Question: I am showing a UIImagePicker (itself in a UIView) via a UIPopOver. This works fine, however when the iPad is rotated onto its right side I get a strange black bar along the left hand side of the popover as per the image below. The cancel button is also partially off the right hand of the screen. This doesn't happen in any other orientation which is odd.
The code is also listed below. Can anyone suggest why I am getting this black bar ?
'''
imagePickerController = [[UIImagePickerController alloc] init];
imagePickerController.delegate = self;
imagePickerController.sourceType = UIImagePickerControllerSourceTypePhotoLibrary;
CGFloat width = CGRectGetWidth(self.view.bounds);
CGFloat height = CGRectGetHeight(self.view.bounds);
UIViewController *containerController = [[UIViewController alloc] init];
containerController.contentSizeForViewInPopover = CGSizeMake(width, height);
[imagePickerController.view setFrame:containerController.view.frame];
[containerController.view addSubview:imagePickerController.view];
if (UI_USER_INTERFACE_IDIOM() == UIUserInterfaceIdiomPad) {
Class cls = NSClassFromString(@"UIPopoverController");
if (cls != nil) {
popoverController = [[UIPopoverController alloc] initWithContentViewController:containerController];
[popoverController presentPopoverFromRect:selectedRect inView:self.view permittedArrowDirections:4 animated:YES];
[containerController release];
}
'''

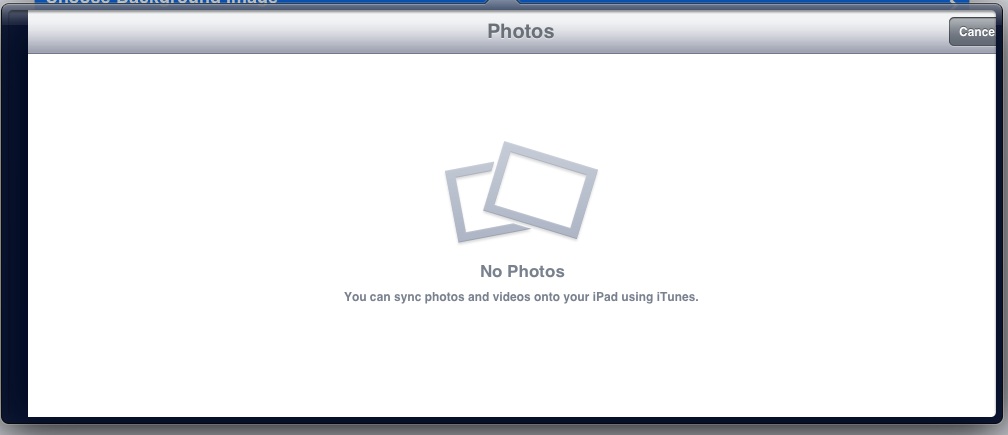
Answer: For some strange reason, the view's frame does change in landscape right.
To come over this, set the frame you present the popover (view code below).
That should do the trick.
'''
imagePickerController = [[UIImagePickerController alloc] init];
imagePickerController.delegate = self;
imagePickerController.sourceType = UIImagePickerControllerSourceTypePhotoLibrary;
CGFloat width = CGRectGetWidth(self.view.bounds);
CGFloat height = CGRectGetHeight(self.view.bounds);
UIViewController *containerController = [[UIViewController alloc] init];
containerController.contentSizeForViewInPopover = CGSizeMake(width, height);
[containerController.view addSubview:imagePickerController.view];
if (UI_USER_INTERFACE_IDIOM() == UIUserInterfaceIdiomPad) {
Class cls = NSClassFromString(@"UIPopoverController");
if (cls != nil) {
popoverController = [[UIPopoverController alloc] initWithContentViewController:containerController];
[popoverController presentPopoverFromRect:selectedRect inView:self.view permittedArrowDirections:4 animated:YES];
[imagePickerController.view setFrame:containerController.view.frame];
[containerController release];
}
'''
Also, in your controller, add this to reset the frames when the rotation occurs:
'''
- (void)didRotateFromInterfaceOrientation:(UIInterfaceOrientation)fromInterfaceOrientation {
[imagePickerController.view setFrame:imagePickerController.view.superview.frame];
}
'''